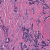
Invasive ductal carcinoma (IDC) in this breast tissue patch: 1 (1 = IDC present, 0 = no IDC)